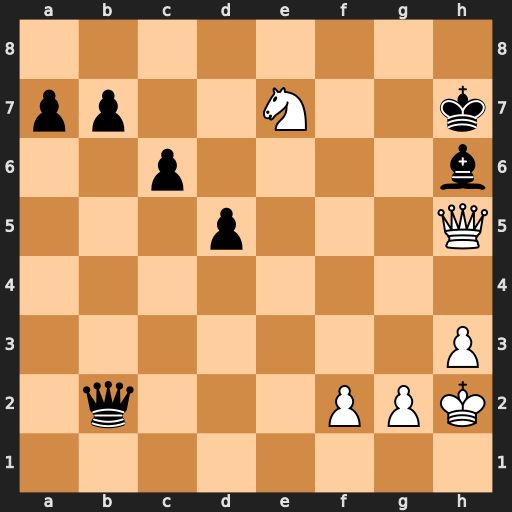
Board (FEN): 8/pp2N2k/2p4b/3p3Q/8/7P/1q3PPK/8
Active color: w
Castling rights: -
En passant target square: -
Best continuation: Qg6+ Kh8 Qxh6#